Field crop: maize
Growth stage: 2
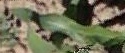
Species: maize